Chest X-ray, PA view. Patient: 47 years old, sex M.
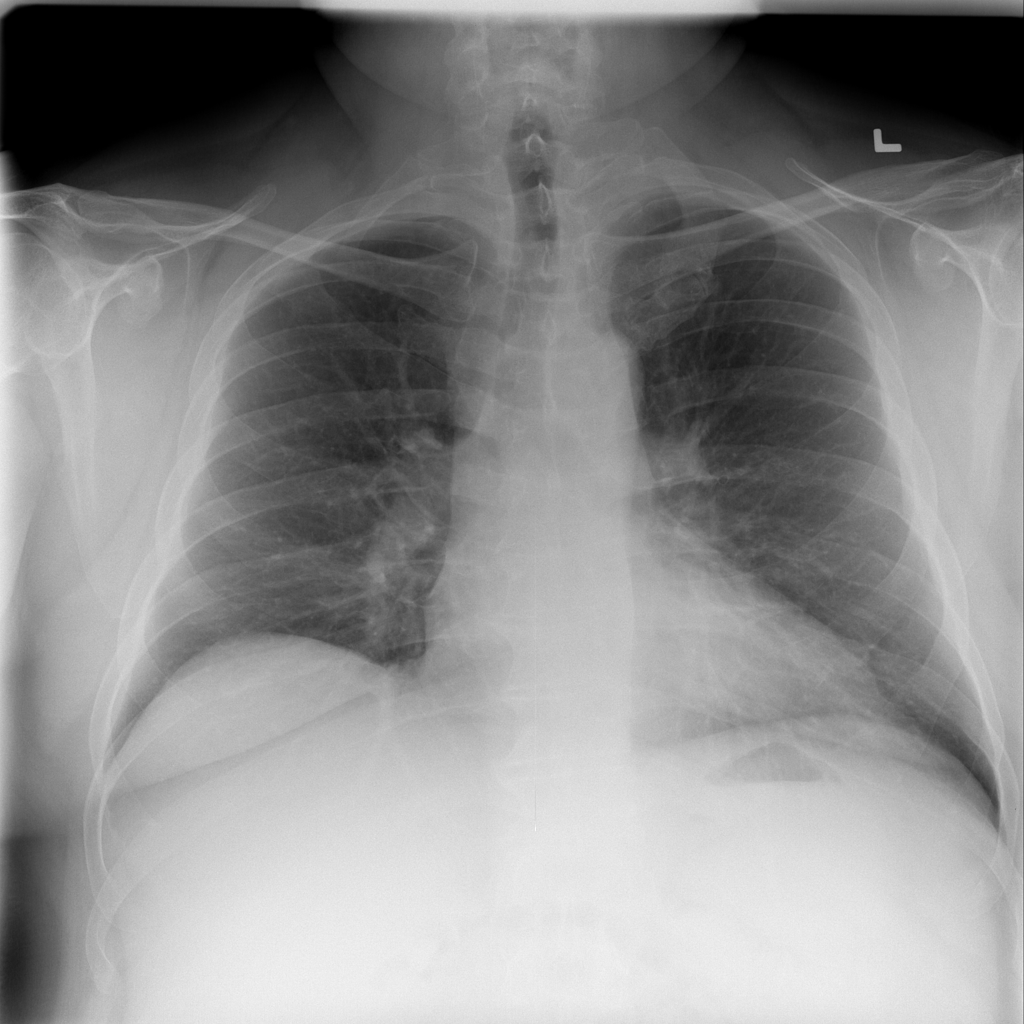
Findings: No Finding